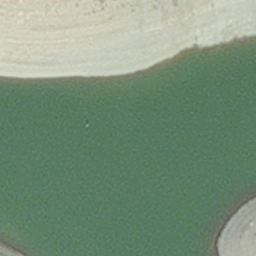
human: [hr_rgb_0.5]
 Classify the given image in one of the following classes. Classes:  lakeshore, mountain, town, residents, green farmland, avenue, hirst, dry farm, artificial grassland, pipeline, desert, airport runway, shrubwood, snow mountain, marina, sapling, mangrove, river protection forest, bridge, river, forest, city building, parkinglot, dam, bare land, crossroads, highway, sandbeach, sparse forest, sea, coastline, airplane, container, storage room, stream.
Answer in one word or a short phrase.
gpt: hirst